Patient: sex M, age 35
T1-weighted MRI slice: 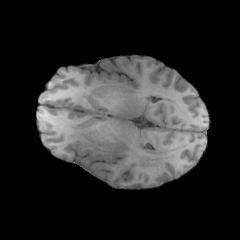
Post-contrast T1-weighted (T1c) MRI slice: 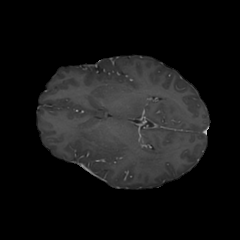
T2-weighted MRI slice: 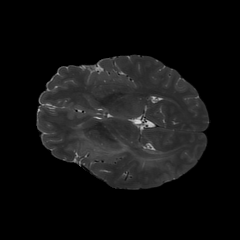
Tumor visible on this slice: yes
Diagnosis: Astrocytoma, IDH-wildtype
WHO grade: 2